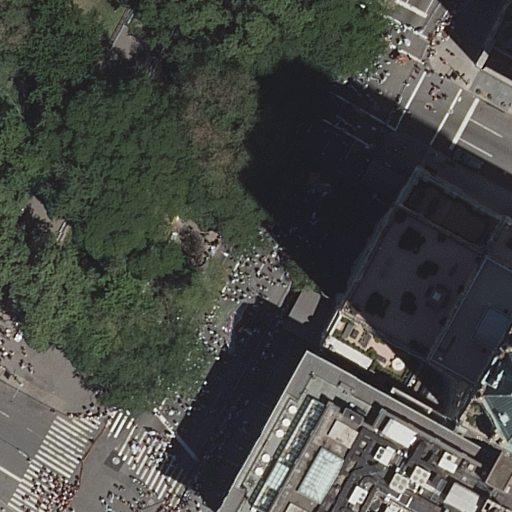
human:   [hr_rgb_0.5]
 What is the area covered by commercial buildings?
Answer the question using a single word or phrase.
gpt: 0m2

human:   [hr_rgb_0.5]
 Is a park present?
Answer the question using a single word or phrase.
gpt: yes

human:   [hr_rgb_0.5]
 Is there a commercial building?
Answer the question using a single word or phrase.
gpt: no

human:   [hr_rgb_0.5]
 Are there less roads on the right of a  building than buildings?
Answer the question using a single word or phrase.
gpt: yes

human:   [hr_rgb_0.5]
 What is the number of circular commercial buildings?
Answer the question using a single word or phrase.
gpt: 0

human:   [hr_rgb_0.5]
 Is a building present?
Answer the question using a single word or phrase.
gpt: yes

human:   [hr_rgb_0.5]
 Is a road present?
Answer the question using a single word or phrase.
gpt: yes

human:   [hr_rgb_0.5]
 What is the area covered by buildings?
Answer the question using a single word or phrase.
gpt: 1496m2

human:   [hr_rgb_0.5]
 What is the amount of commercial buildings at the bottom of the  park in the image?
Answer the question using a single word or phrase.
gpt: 0

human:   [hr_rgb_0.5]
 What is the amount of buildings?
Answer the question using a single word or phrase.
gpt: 3

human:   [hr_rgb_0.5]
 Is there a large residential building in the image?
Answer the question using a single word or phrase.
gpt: yes

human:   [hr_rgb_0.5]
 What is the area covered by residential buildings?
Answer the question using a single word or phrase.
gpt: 1496m2

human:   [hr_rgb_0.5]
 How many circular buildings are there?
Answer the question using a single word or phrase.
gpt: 0

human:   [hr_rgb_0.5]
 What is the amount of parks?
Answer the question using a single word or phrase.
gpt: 1

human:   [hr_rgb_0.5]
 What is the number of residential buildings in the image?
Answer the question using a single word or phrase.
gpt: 3

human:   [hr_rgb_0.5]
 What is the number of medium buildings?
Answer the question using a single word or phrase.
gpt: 1

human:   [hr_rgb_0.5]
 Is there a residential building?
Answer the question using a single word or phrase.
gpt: yes

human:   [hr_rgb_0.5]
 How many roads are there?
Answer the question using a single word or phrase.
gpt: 8

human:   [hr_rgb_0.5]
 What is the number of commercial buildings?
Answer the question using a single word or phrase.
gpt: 0

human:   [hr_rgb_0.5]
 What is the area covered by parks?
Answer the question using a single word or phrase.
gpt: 10625m2

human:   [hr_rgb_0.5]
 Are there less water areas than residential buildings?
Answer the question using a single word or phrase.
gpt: yes

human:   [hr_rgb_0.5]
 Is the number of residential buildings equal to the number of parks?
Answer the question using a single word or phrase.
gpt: no

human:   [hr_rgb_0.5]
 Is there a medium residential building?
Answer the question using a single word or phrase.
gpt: yes

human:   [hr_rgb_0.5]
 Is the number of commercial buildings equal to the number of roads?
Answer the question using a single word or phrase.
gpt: no

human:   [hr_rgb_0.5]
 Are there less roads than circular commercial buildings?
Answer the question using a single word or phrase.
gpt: no

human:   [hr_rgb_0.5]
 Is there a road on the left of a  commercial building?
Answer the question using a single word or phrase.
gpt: no

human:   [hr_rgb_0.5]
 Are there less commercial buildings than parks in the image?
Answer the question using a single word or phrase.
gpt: yes

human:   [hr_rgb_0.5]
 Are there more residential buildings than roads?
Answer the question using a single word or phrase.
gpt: no

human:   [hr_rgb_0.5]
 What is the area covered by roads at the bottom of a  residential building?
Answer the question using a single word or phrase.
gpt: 0m2

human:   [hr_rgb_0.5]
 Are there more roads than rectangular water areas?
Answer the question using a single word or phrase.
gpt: yes

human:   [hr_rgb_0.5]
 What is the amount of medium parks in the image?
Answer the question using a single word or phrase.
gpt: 0

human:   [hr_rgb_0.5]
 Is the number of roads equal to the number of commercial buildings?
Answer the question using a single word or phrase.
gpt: no

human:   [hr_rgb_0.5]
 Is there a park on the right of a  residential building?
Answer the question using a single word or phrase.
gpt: no

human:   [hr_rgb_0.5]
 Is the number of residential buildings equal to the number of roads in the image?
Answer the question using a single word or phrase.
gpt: no

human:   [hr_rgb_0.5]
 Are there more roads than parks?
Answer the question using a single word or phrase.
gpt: yes

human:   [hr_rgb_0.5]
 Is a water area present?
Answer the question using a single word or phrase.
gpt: no

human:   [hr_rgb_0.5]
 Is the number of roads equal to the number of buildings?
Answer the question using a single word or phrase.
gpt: no

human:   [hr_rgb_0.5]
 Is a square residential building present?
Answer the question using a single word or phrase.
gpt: no

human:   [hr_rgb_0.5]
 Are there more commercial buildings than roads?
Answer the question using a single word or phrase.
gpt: no

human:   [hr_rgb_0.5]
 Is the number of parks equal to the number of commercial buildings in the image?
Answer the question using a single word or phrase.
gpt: no

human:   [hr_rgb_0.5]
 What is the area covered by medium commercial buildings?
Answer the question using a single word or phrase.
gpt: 0m2

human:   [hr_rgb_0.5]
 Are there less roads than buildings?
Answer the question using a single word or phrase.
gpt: no

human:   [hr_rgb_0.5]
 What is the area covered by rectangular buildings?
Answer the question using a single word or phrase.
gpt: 1047m2

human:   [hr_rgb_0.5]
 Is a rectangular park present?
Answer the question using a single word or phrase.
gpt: yes

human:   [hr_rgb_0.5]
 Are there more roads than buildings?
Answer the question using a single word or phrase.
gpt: yes

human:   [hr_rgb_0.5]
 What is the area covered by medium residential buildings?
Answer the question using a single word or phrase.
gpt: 449m2

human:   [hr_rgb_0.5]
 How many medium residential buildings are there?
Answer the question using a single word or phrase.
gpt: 1

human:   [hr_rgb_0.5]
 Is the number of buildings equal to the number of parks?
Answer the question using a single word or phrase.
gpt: no

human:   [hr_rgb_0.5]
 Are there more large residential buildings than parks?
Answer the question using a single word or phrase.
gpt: no

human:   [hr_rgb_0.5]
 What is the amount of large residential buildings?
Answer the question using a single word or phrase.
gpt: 1

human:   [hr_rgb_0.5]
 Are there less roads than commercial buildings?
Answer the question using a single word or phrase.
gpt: no

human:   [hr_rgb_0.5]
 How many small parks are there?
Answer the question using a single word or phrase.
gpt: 0

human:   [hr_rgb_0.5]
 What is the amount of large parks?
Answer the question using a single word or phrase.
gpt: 1

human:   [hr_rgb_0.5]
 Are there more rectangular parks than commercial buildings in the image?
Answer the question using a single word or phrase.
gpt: yes

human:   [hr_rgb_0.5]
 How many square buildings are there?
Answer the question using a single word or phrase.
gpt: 0

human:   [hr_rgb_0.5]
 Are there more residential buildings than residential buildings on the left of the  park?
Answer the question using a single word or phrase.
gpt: yes

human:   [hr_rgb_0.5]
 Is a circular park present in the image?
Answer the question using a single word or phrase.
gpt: no

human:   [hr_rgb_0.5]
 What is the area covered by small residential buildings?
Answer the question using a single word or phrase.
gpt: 54m2

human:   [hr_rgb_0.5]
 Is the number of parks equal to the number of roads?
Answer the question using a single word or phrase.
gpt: no

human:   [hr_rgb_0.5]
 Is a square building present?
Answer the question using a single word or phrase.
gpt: no

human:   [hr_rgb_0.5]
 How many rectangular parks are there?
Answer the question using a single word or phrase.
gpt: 1

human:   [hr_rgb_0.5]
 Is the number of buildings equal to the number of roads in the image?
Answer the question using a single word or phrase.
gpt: no

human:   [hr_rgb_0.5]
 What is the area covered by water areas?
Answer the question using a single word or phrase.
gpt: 0m2

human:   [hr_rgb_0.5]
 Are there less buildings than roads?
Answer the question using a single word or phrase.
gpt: yes